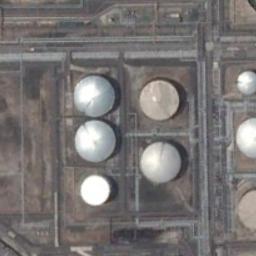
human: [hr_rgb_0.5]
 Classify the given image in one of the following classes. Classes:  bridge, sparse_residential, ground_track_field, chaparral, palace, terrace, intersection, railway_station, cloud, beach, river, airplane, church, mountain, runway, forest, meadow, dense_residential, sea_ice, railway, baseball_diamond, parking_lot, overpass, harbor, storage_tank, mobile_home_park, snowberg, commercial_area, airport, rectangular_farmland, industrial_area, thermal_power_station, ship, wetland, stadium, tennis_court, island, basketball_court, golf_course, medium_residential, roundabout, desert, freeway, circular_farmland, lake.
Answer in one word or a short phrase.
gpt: storage_tank